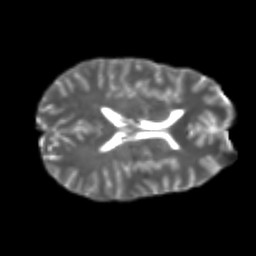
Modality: T2w
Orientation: axial
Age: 24
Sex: male
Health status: healthy
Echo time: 0.074 s